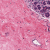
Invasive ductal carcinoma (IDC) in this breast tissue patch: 0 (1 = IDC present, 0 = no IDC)